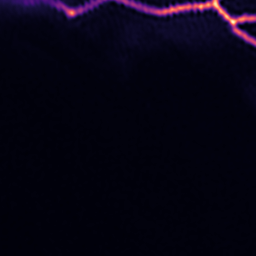
Label: Super-resolution ER image